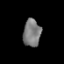
Tissue: prostate
Cell type: T cells
Senescence score: 0.3526
Nuclear area (px): 473
Mean DAPI intensity: 123.063